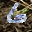
Label: 6